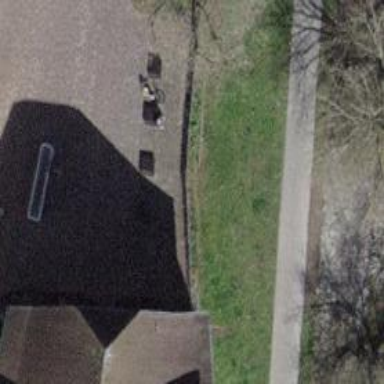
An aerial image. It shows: Brown bench.